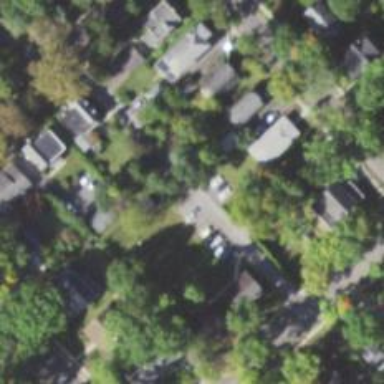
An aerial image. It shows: Asphalt alley designated as service road.